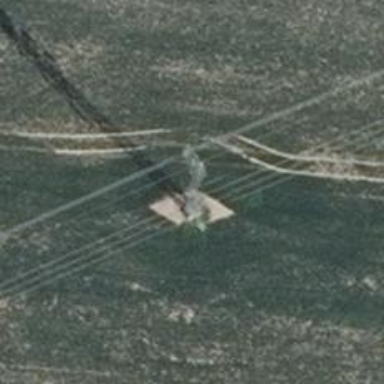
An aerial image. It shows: Power tower.